Field crop: tomato
Growth stage: 1
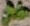
Species: solanum